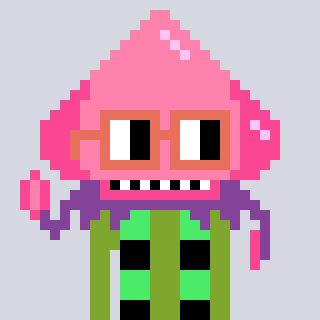
a pixel art character with square orange glasses, a squid-shaped head and a slimegreen-colored body on a cool background